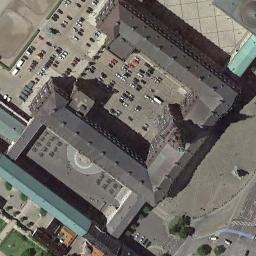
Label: palace